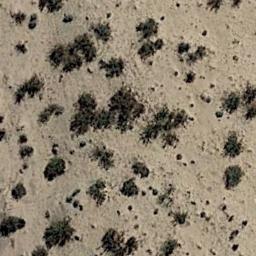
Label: chaparral